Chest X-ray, AP view. Patient: 45 years old, sex M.
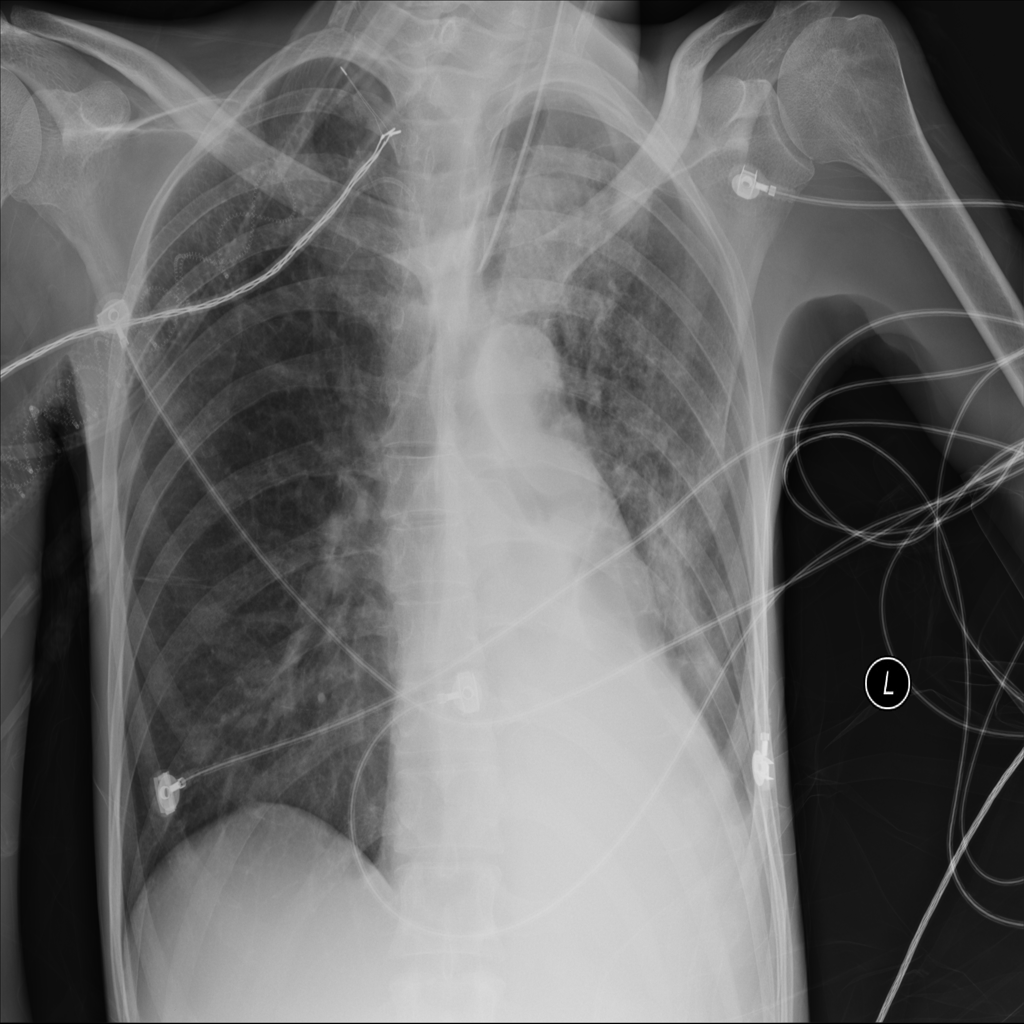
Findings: No Finding